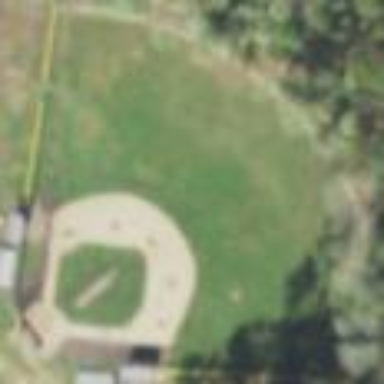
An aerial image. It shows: Baseball pitch for leisure land.